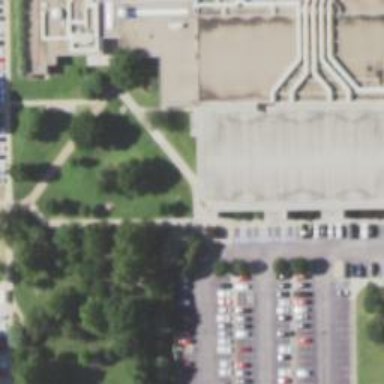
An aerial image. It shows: Parking space is available.